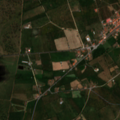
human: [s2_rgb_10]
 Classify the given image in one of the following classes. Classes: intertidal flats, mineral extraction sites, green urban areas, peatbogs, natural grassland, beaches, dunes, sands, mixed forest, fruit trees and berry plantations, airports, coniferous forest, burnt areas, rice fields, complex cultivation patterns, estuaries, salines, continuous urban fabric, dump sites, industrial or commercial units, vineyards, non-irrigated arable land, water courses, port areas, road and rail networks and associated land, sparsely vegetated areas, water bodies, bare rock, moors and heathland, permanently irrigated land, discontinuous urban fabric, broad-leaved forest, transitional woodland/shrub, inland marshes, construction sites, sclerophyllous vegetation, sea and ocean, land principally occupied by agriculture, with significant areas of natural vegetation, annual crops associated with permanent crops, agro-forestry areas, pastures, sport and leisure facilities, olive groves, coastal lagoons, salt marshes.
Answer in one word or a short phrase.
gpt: continuous urban fabric